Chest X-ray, AP view. Patient: 61 years old, sex F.
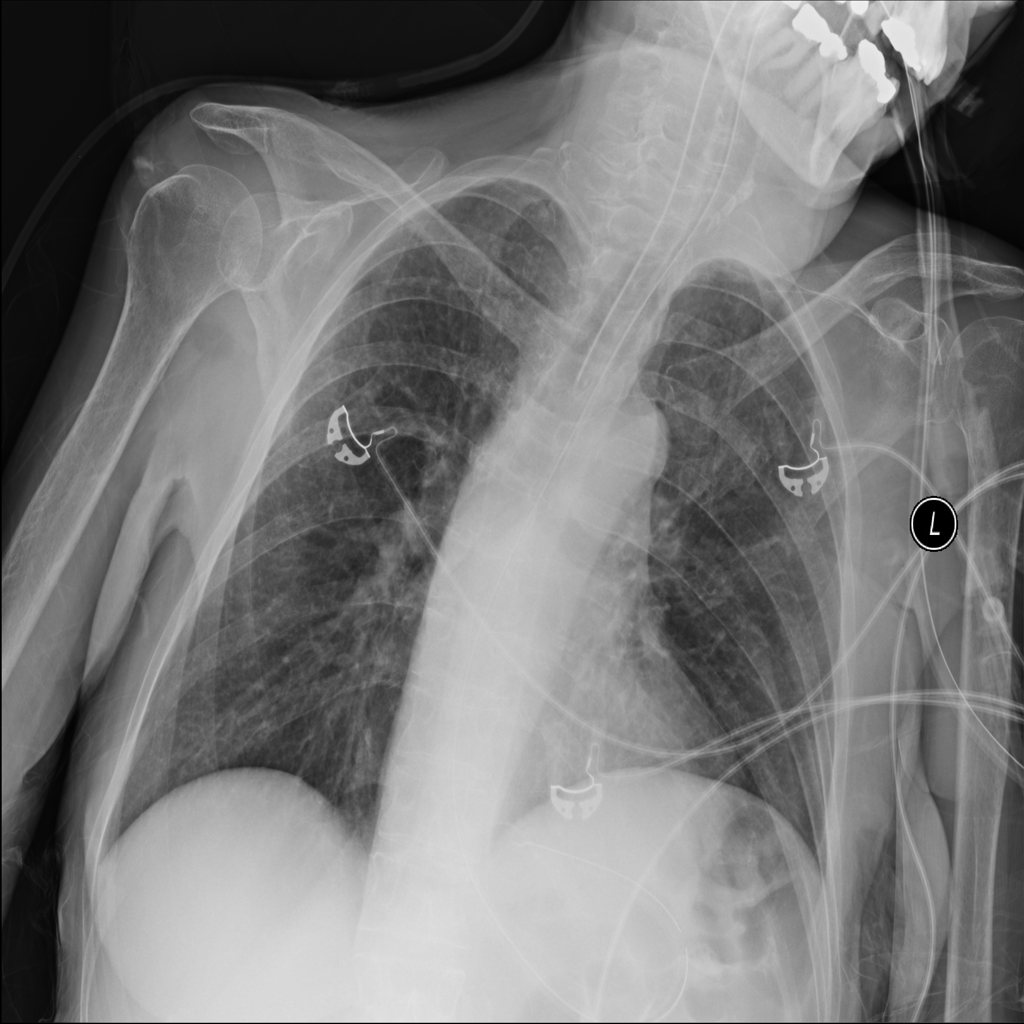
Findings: No Finding